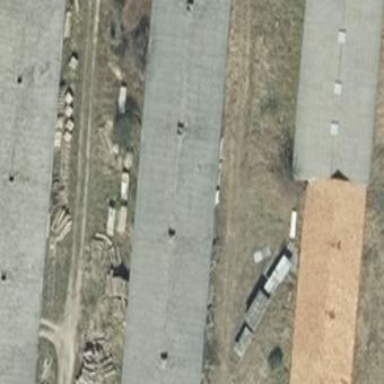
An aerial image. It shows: Gabled roof of grey-colored farm auxiliary building with its roof oriented along the structure.